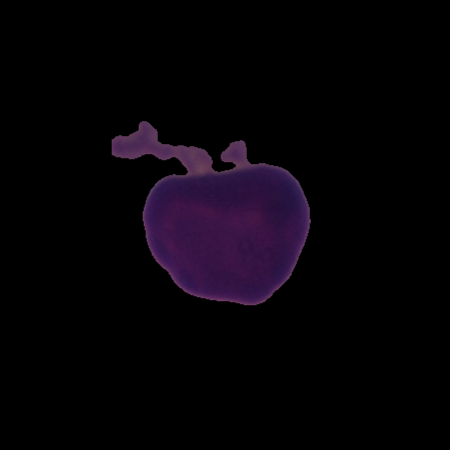
Label: healthy